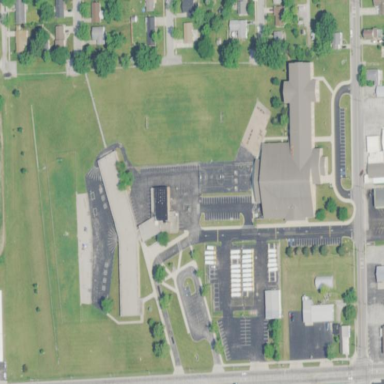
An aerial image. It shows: School.